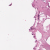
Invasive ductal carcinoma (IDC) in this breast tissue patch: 0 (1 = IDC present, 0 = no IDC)